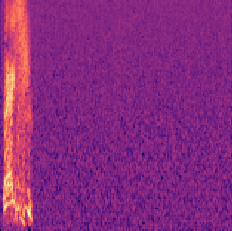
Sound class: Person sneeze